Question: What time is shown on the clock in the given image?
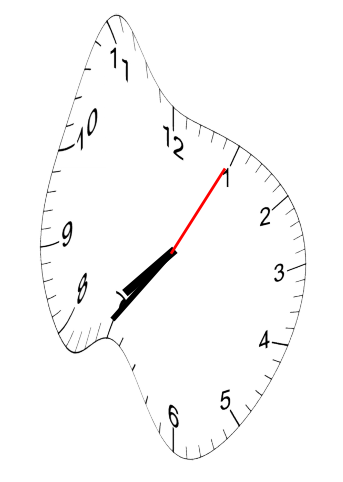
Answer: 07:36:05